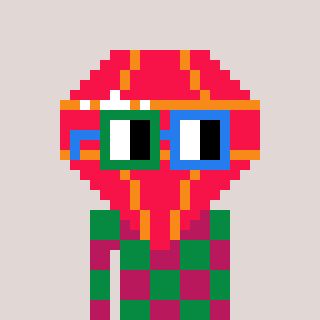
a pixel art character with square green and blue glasses, a red diamond-shaped head and a darkpink-colored body on a warm background